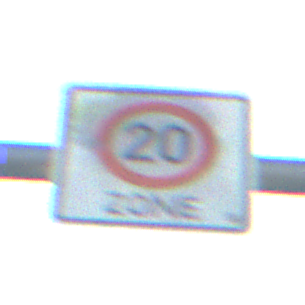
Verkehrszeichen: BeginnZone20
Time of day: MorningAfternoon
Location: Outdoor (Nature)
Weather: Clear
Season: NotSpecified
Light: Natural